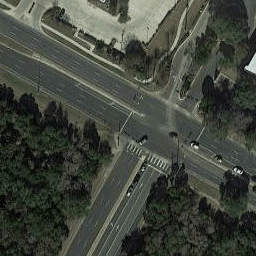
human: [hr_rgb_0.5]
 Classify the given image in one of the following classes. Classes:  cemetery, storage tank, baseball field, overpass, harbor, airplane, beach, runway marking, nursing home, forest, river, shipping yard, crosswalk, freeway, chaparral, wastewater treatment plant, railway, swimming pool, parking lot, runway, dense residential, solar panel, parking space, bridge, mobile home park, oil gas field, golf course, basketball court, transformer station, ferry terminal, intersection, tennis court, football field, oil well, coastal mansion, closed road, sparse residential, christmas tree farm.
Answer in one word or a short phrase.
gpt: intersection